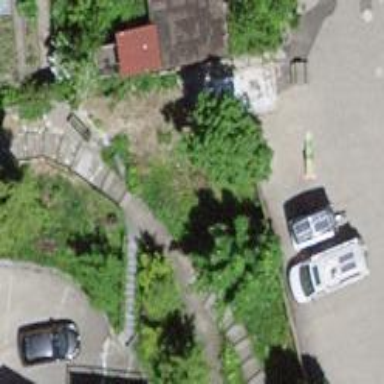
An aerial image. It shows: Set of steps on the road.